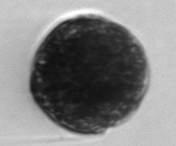
Label: Alexandrium_catenella